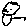
Label: bird